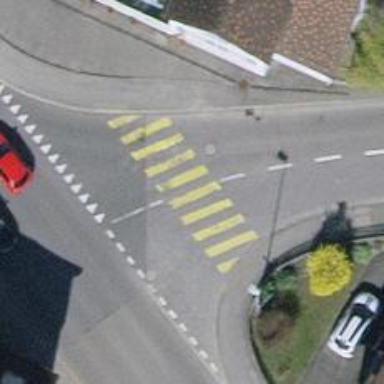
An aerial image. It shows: Marked crossing with zebra stripes on the road.